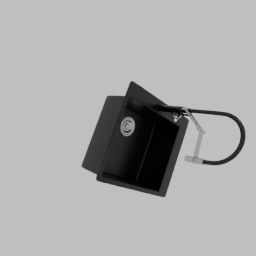
Label: appliances